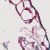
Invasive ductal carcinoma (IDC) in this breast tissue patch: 0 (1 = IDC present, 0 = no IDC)